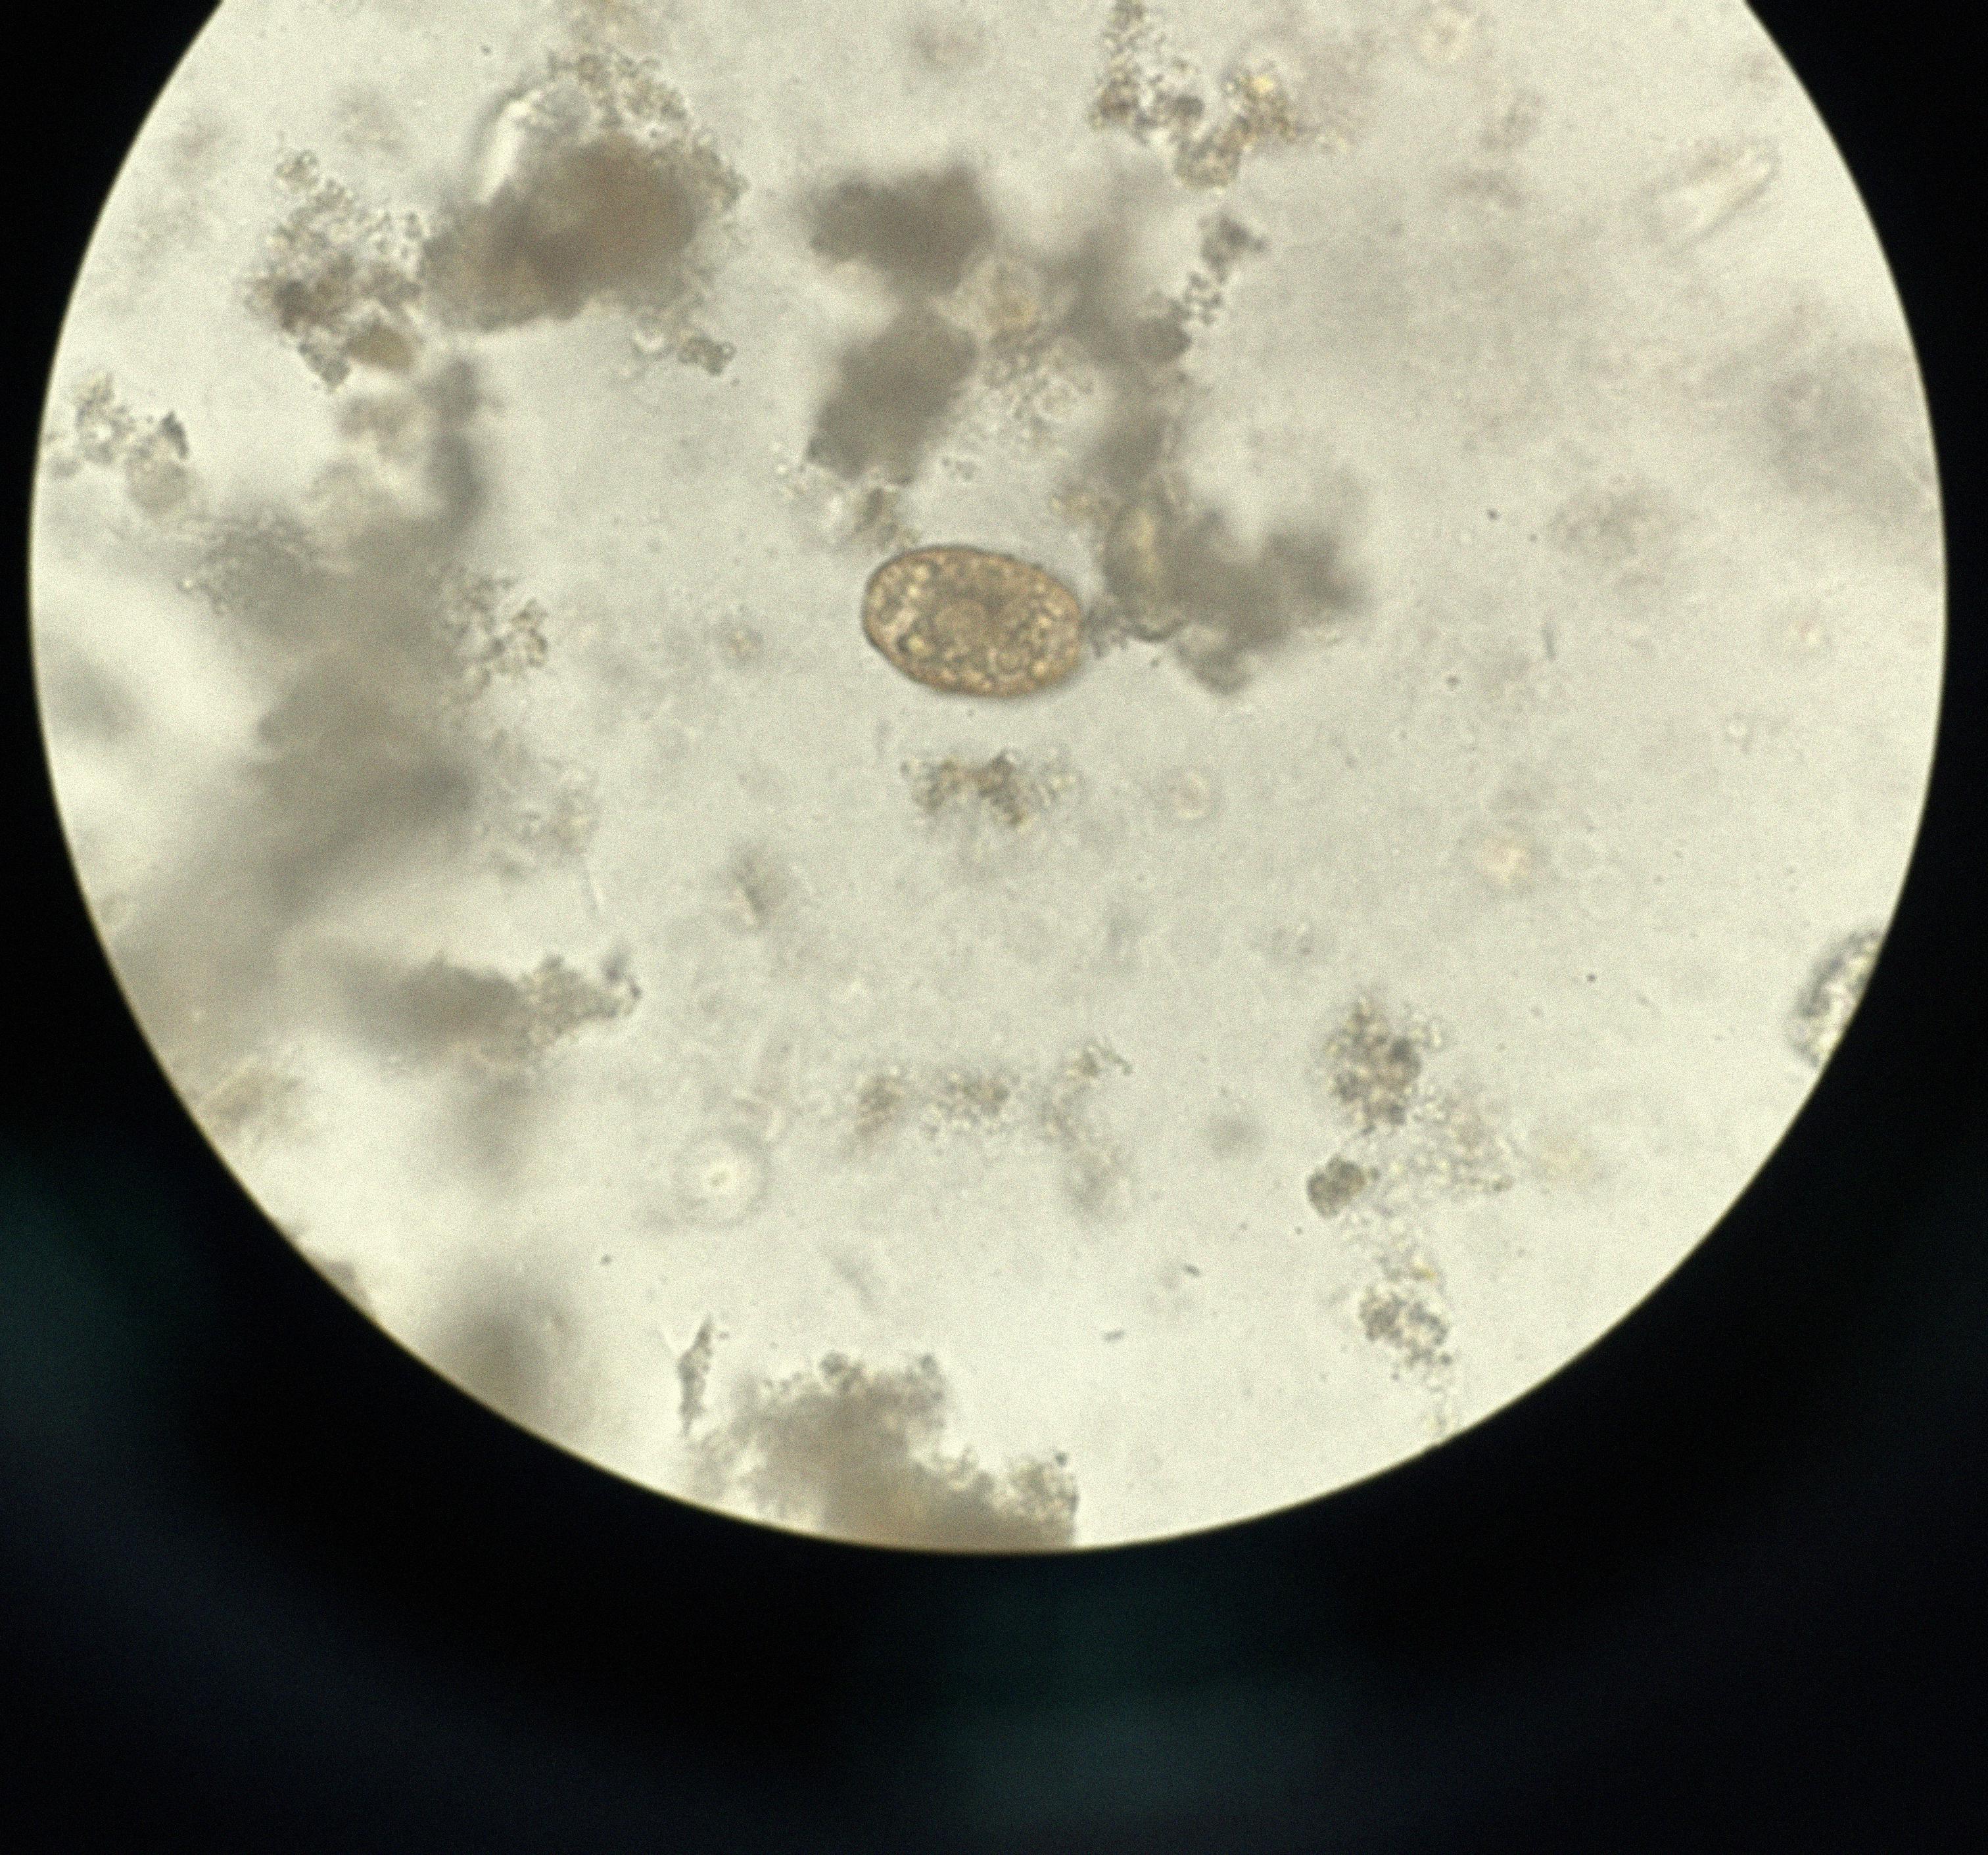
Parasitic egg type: Ascaris lumbricoides